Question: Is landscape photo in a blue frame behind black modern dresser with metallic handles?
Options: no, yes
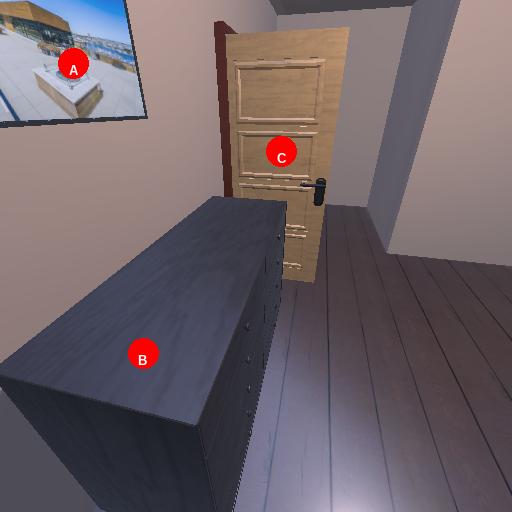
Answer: no